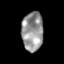
Tissue: skin
Cell type: Epithelial cells
Senescence score: 0.2569
Nuclear area (px): 821
Mean DAPI intensity: 149.499